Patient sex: M
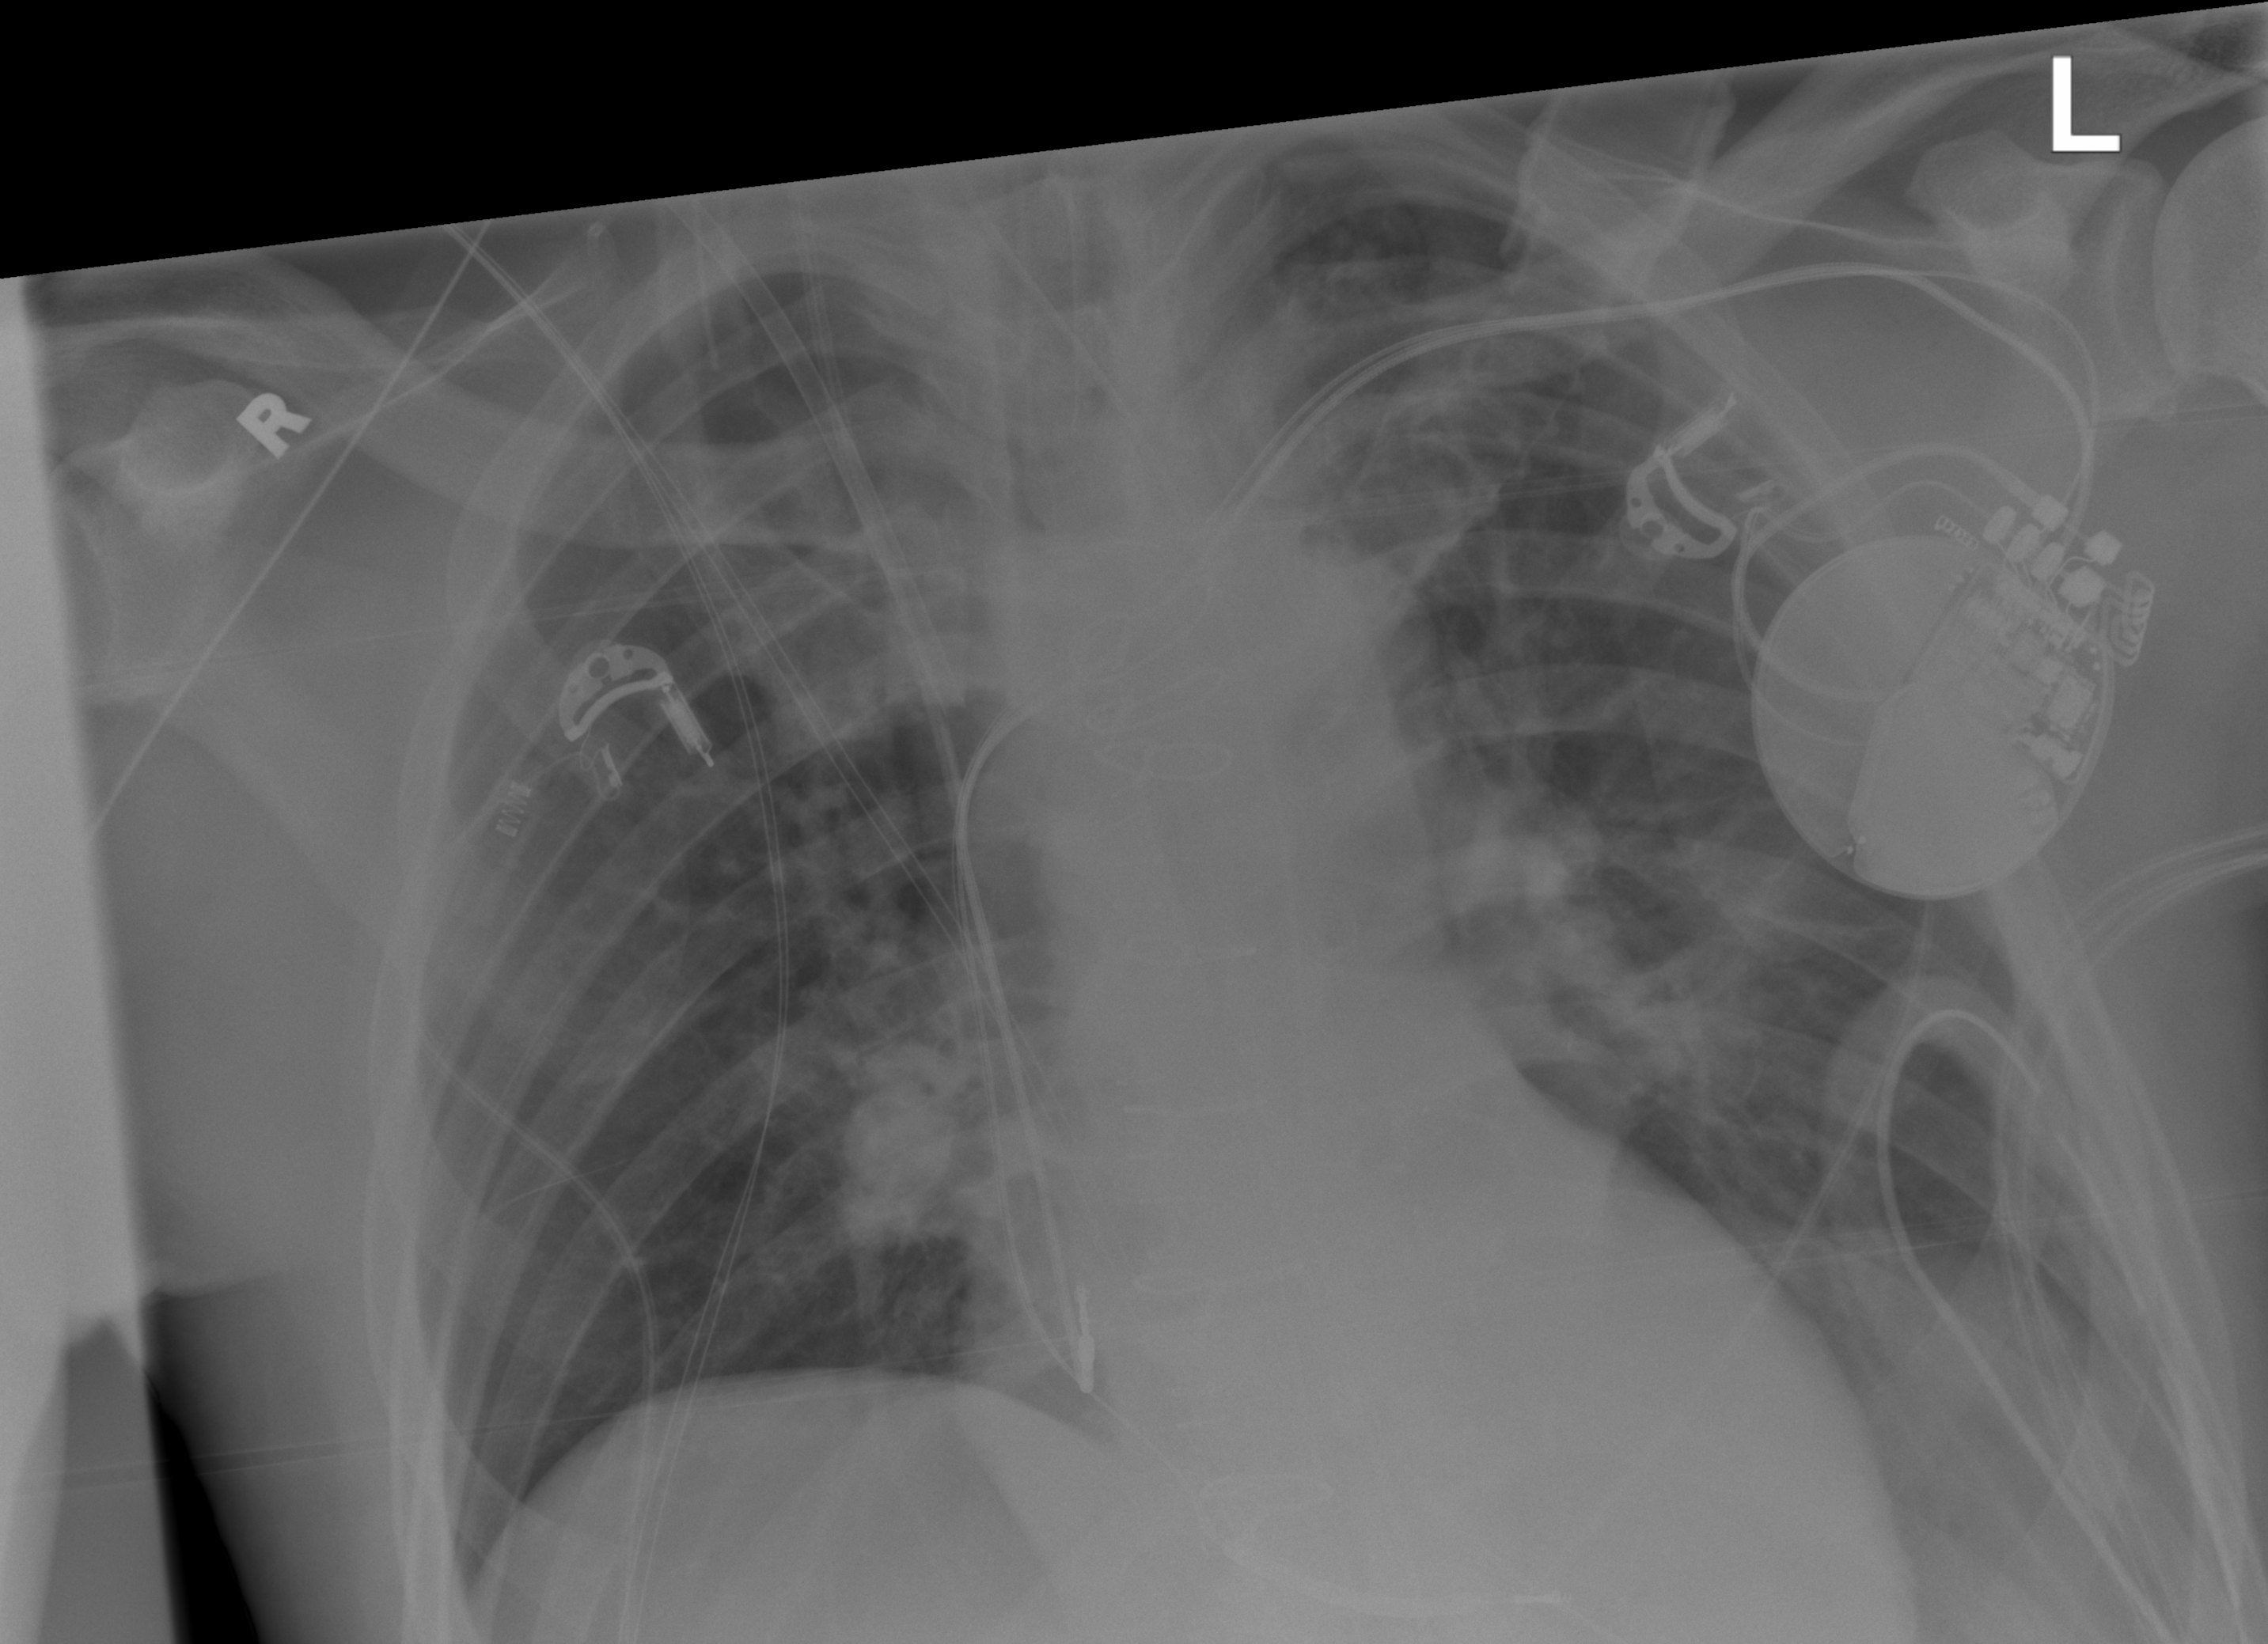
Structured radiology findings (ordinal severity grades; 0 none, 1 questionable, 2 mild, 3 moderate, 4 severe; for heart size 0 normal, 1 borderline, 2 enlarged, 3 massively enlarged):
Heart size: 0
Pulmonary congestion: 2
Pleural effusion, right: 0
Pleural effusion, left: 2
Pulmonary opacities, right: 0
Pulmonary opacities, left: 0
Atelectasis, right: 0
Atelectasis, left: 0